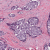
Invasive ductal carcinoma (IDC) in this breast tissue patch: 1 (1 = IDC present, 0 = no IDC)